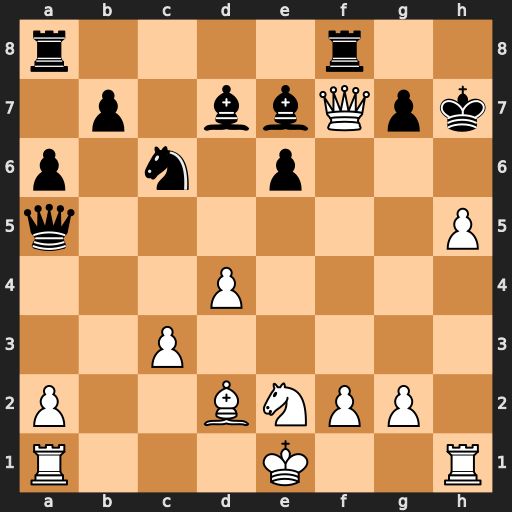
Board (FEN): r4r2/1p1bbQpk/p1n1p3/q6P/3P4/2P5/P2BNPP1/R3K2R
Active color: w
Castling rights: KQ
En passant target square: -
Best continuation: Qg6+ Kg8 h6